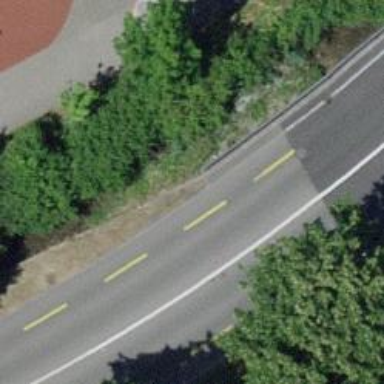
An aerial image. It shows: Secondary road with asphalt surface and dedicated cycle lane.